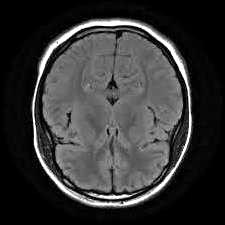
Label: notumor